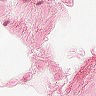
Metastatic tissue present: no